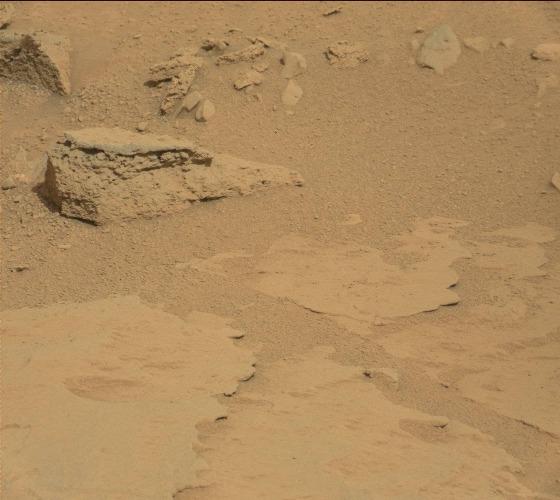
Terrain classes present: Bedrock, Gravel / Sand / Soil, Rock, Shadow